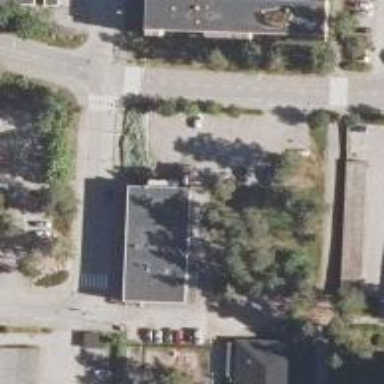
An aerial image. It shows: Convenience shop.